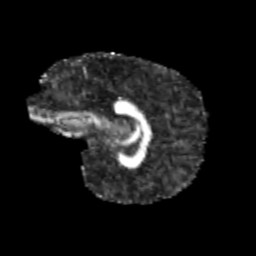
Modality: FA
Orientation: sagittal
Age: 9
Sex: female
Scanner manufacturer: siemens
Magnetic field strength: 3 T
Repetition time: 3.8 s
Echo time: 0.07 s